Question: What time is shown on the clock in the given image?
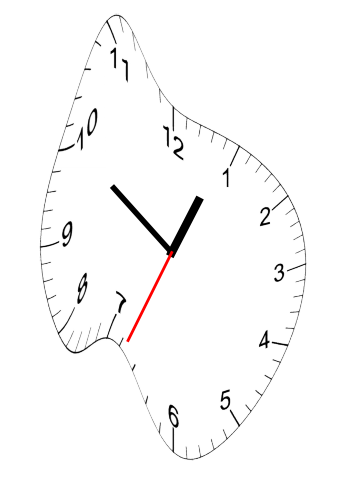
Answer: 12:50:34